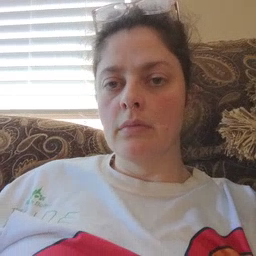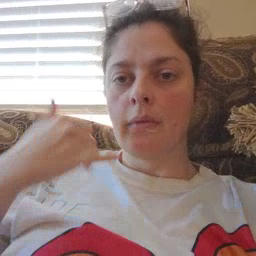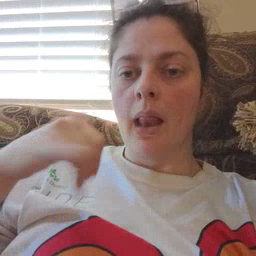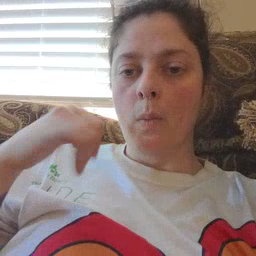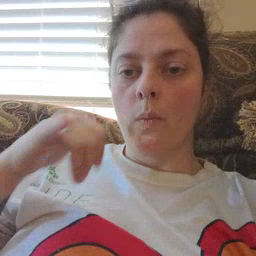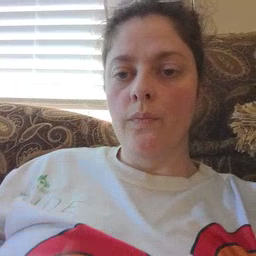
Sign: yellow